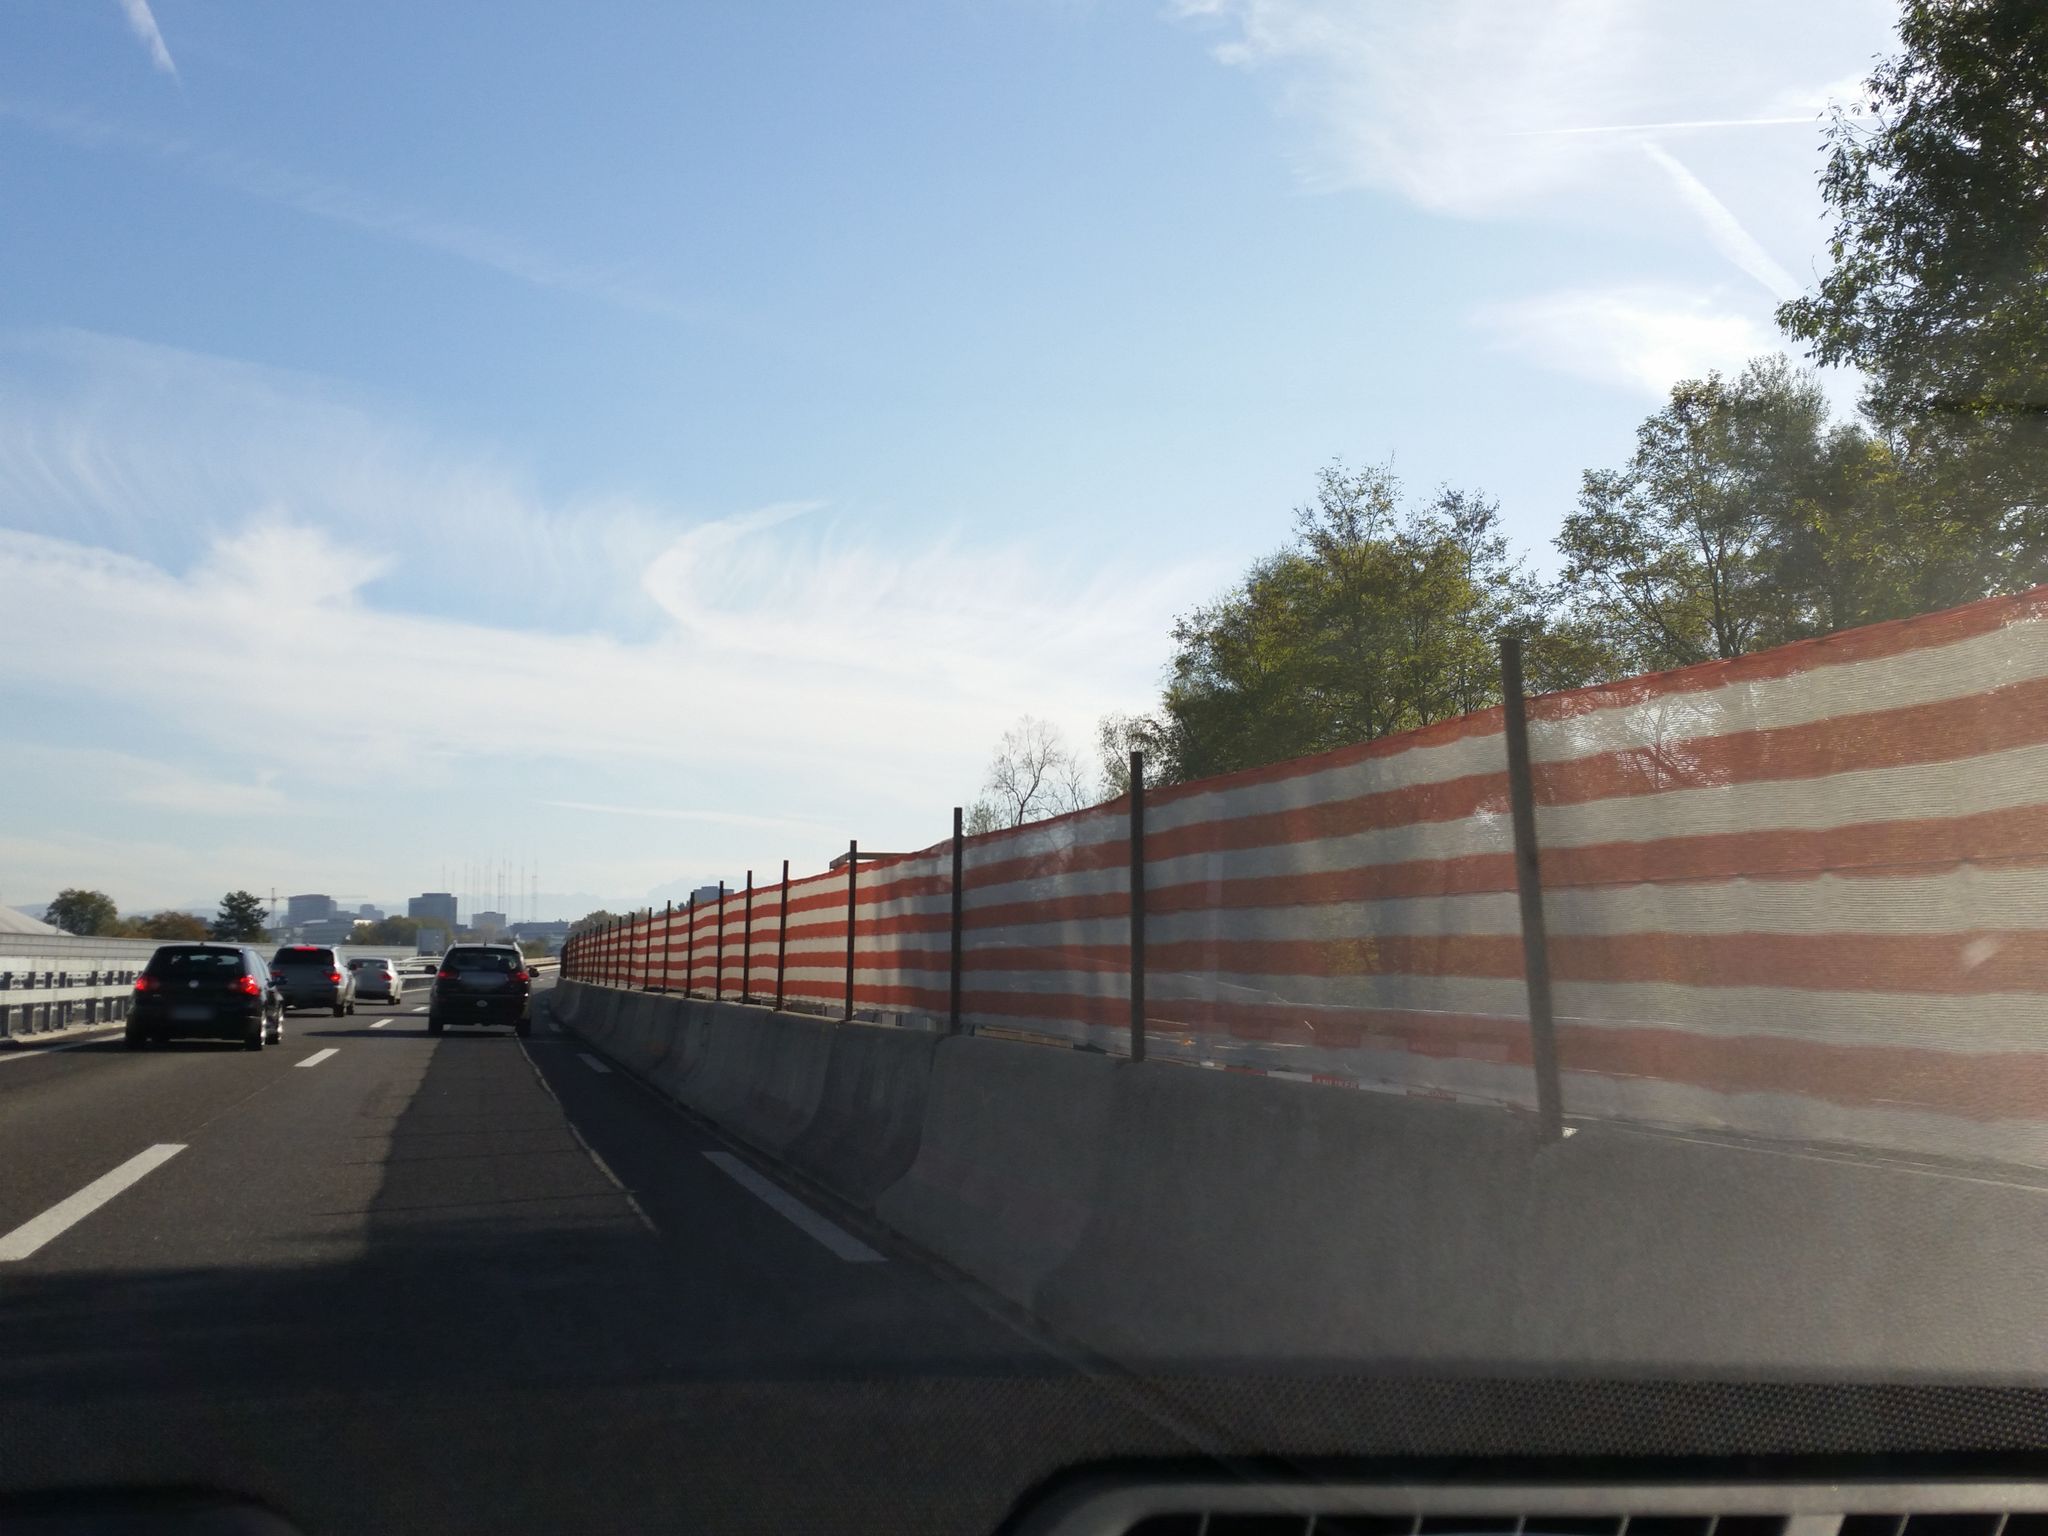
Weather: cloudy
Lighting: day
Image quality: good
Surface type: driving surface
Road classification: track, steps, footway
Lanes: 3, 4
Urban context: urban centre
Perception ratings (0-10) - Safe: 1.63, Lively: 0.77, Beautiful: 3.8, Boring: 4.14, Depressing: 7.61, Wealthy: 2.37